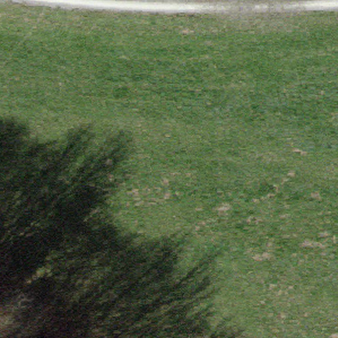
Label: other